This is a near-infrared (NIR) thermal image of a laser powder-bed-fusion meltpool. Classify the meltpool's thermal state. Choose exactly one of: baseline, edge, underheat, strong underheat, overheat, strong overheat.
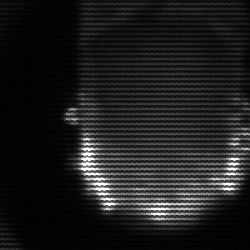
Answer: baseline